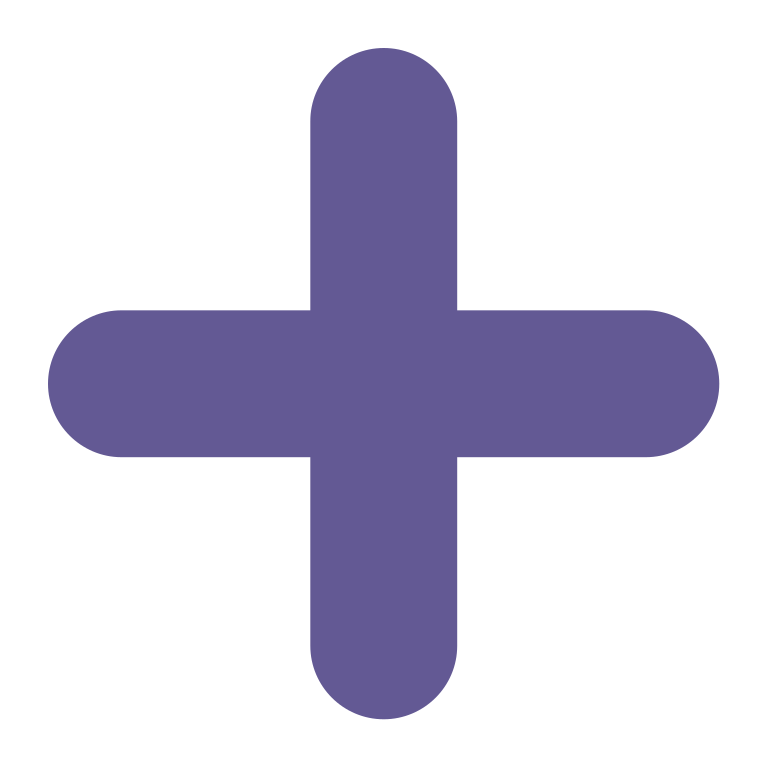
plus flat